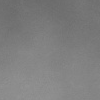
Atmospheric dust classification: dusty